【题型】选择题　【知识点】平面几何　【难度】easy
下列图中 $\angle 1$、$\angle 2$ 不是同位角的是（ ）

A.

B.

C.

D.

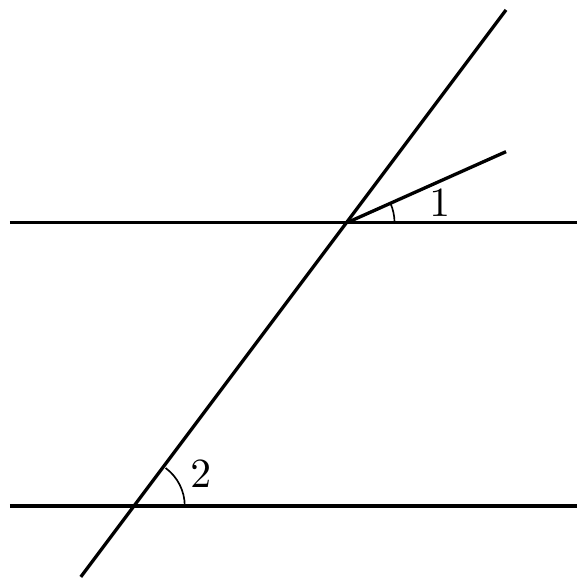
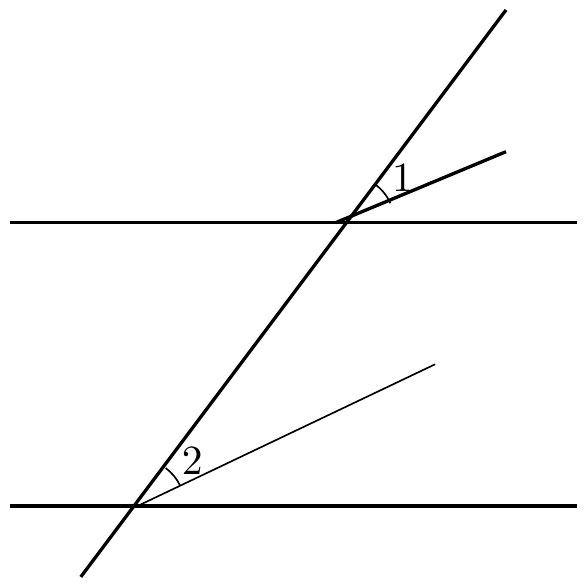
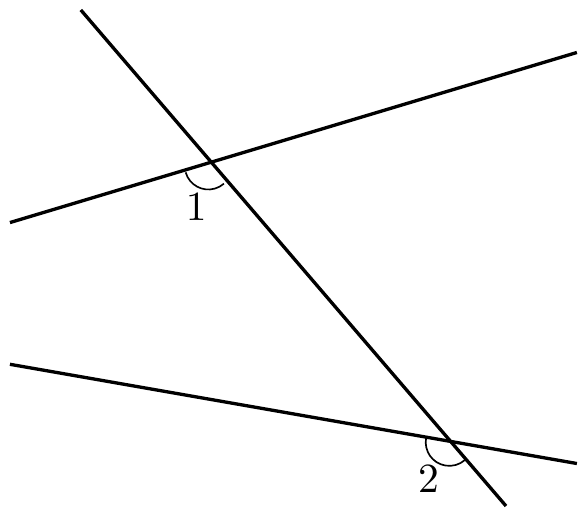
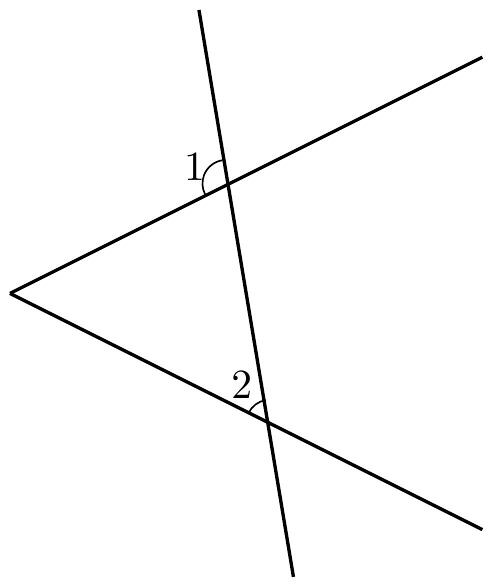
【解答】
解：A. 由图可知，$\angle 1$、$\angle 2$ 不是同位角，故 A 符合题意；

B. 由图可知，$\angle 1$、$\angle 2$ 是同位角，故 B 不符合题意；

C. 由图可知，$\angle 1$、$\angle 2$ 是同位角，故 C 不符合题意；

D. 由图可知，$\angle 1$、$\angle 2$ 是同位角，故 D 不符合题意。

故选：A。